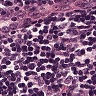
Metastatic tissue present: no